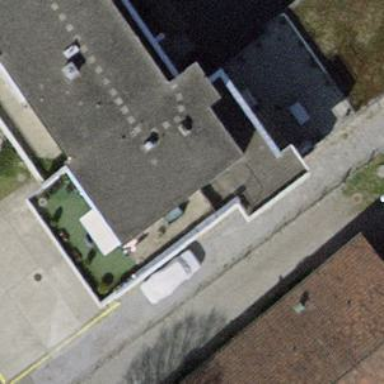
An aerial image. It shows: Ambulance station for emergencies.